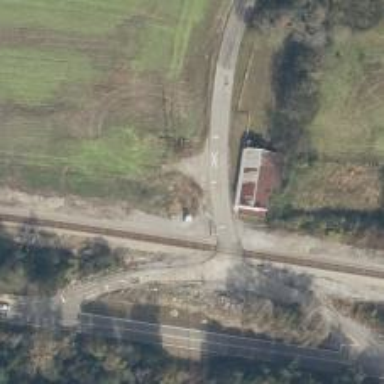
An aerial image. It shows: Railway track.